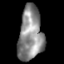
Tissue: skin
Cell type: Epithelial cells
Senescence score: 0.2848
Nuclear area (px): 1279
Mean DAPI intensity: 139.257